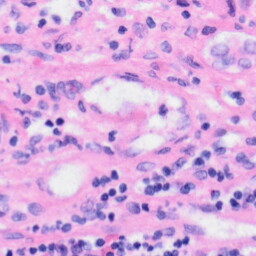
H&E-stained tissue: Liver